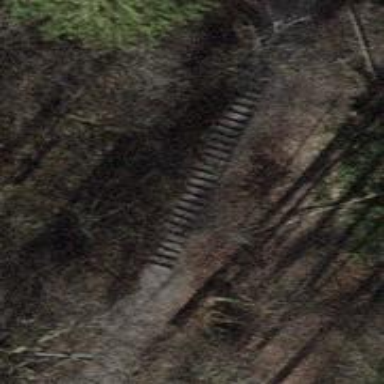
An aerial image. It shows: Compacted steps along the road.